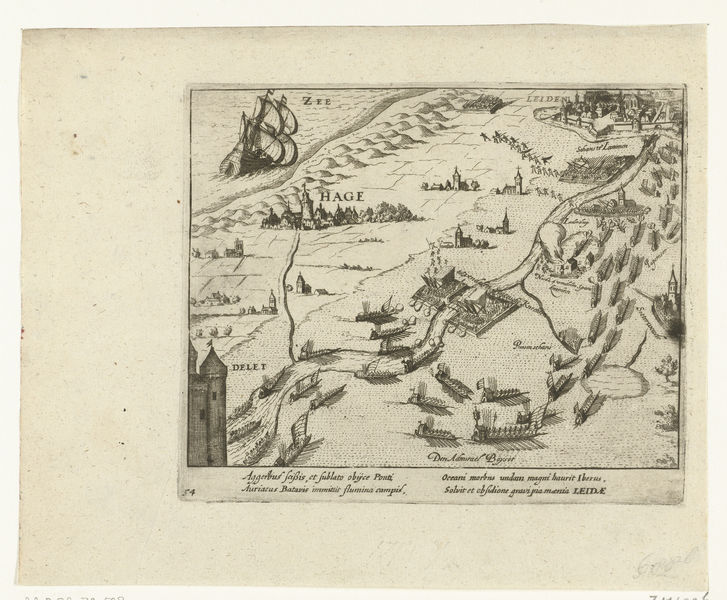
Titel: Ontzet van Leiden
Künstler: Simon Frisius
Standort: Amsterdam
Institution: Rijksmuseum
Schlagwörter: baum, meer, weiß, fluss, landschaft, schwarz, zeichnung, gebäude, holland, niederlande, bach, felder, kirche, boote, turm, schiff, schiffe, schrift, segel, studie, segelschiff, vergilbt, druck, niederländisch, karte, schloß, plan, lage, tum, delft, hanse, kirchee, hage, delet